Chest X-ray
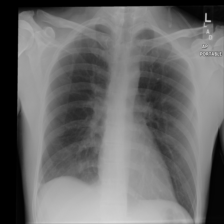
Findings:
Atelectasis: negative
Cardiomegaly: negative
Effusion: negative
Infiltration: negative
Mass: negative
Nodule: negative
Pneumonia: negative
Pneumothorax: negative
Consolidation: negative
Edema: negative
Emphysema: negative
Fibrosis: negative
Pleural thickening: negative
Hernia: negative